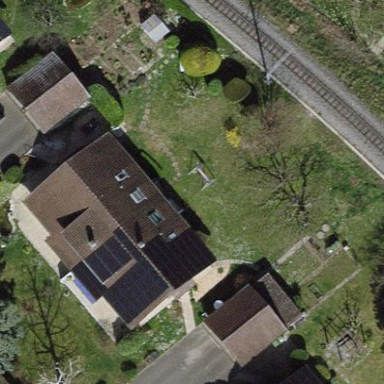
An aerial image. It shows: Semidetached house.